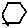
Label: hexagon